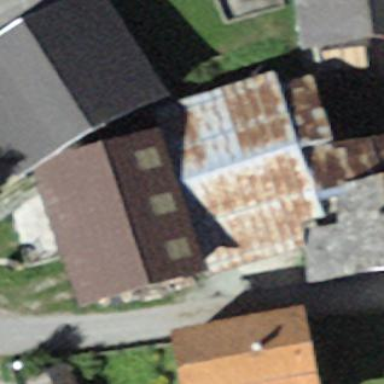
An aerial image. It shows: Simple and straightforward house.